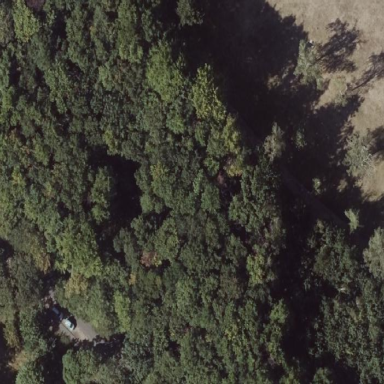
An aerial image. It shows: Mixed woodland area with various types of leaves.